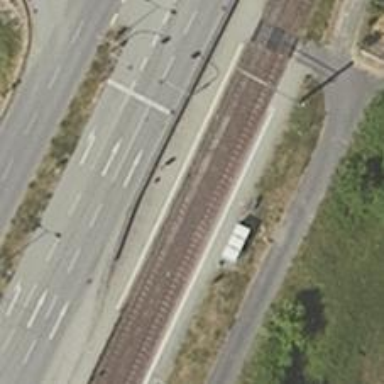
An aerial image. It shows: Tram stop.